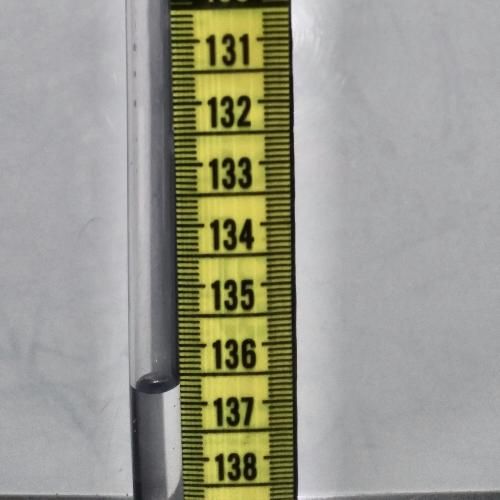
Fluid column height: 136.7 cm